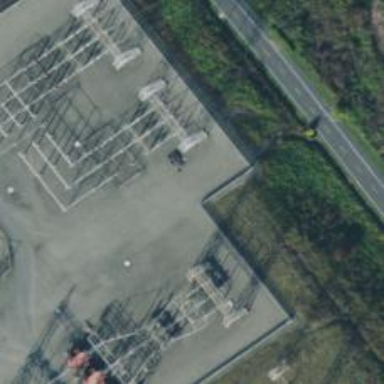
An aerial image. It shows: Outdoor power switch.